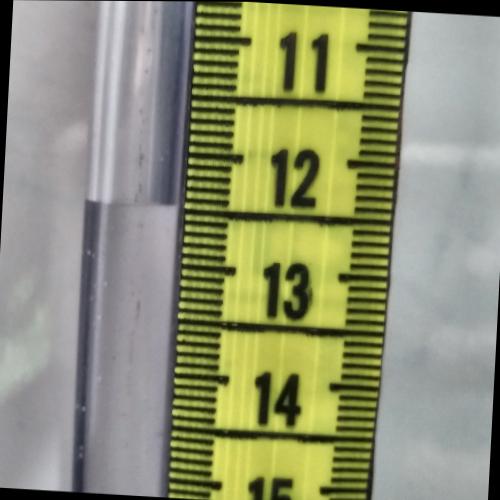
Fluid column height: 12.5 cm